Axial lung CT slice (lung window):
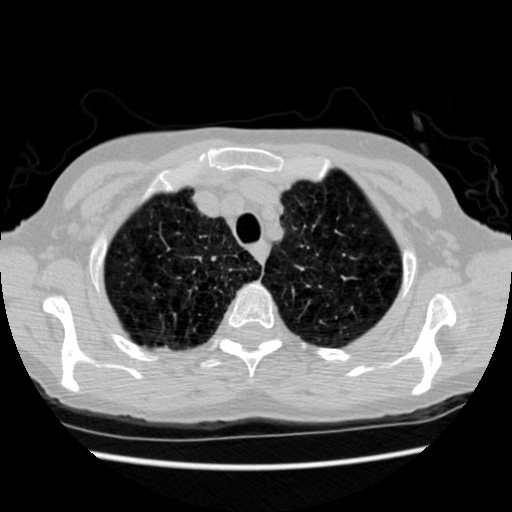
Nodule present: no